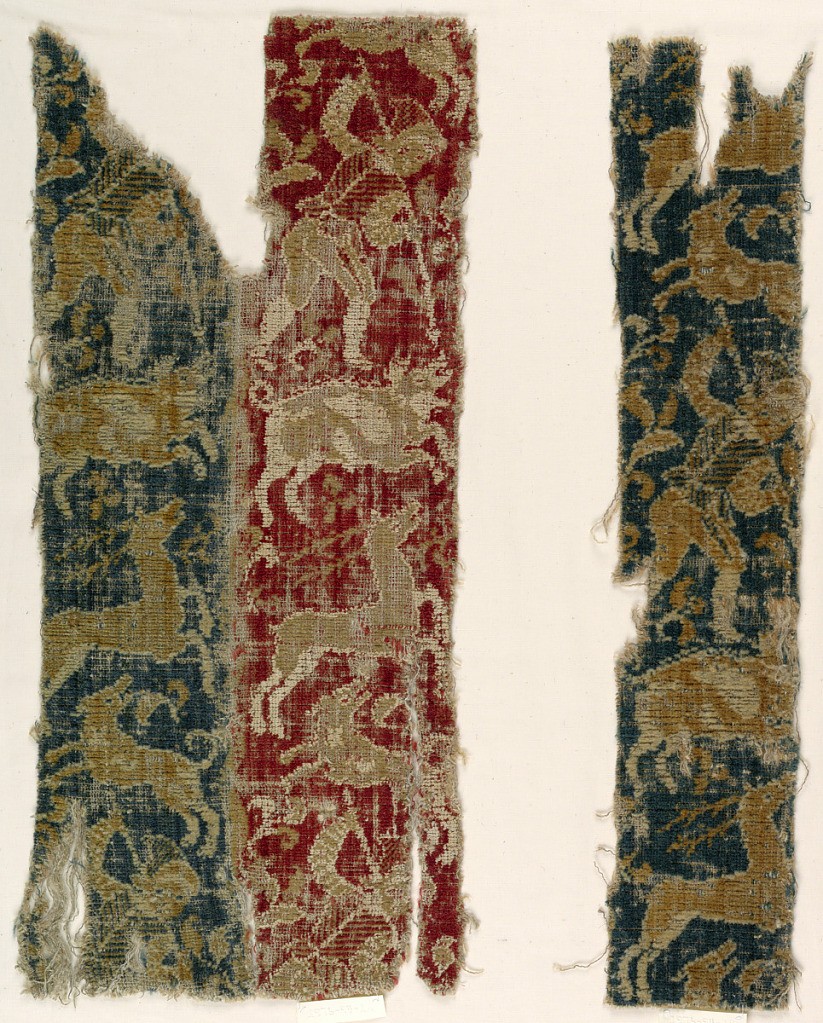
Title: Fragments
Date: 17th century
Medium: linen, wool Technique: cut loops of supplementary warp in a plain weave foundation (velvet)
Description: Furnishing fabric densely patterned with a straight repeat of a hunting scene: man on foot spearing a boar, and a dog holding a deer at bay. Background is in red and blue stripes while hunting scenes are in shades of tan.